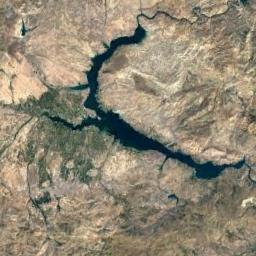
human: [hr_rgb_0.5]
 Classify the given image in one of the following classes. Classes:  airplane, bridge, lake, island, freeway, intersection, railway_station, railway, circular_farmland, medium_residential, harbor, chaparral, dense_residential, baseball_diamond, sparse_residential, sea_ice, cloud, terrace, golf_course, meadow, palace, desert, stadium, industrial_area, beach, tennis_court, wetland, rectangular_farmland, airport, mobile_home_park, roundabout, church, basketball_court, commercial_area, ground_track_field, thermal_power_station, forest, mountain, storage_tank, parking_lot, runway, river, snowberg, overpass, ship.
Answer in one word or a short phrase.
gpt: lake